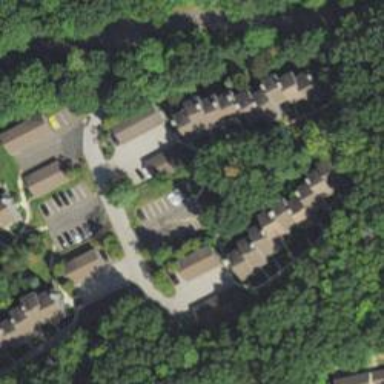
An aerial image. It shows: Residential driveway made of asphalt.